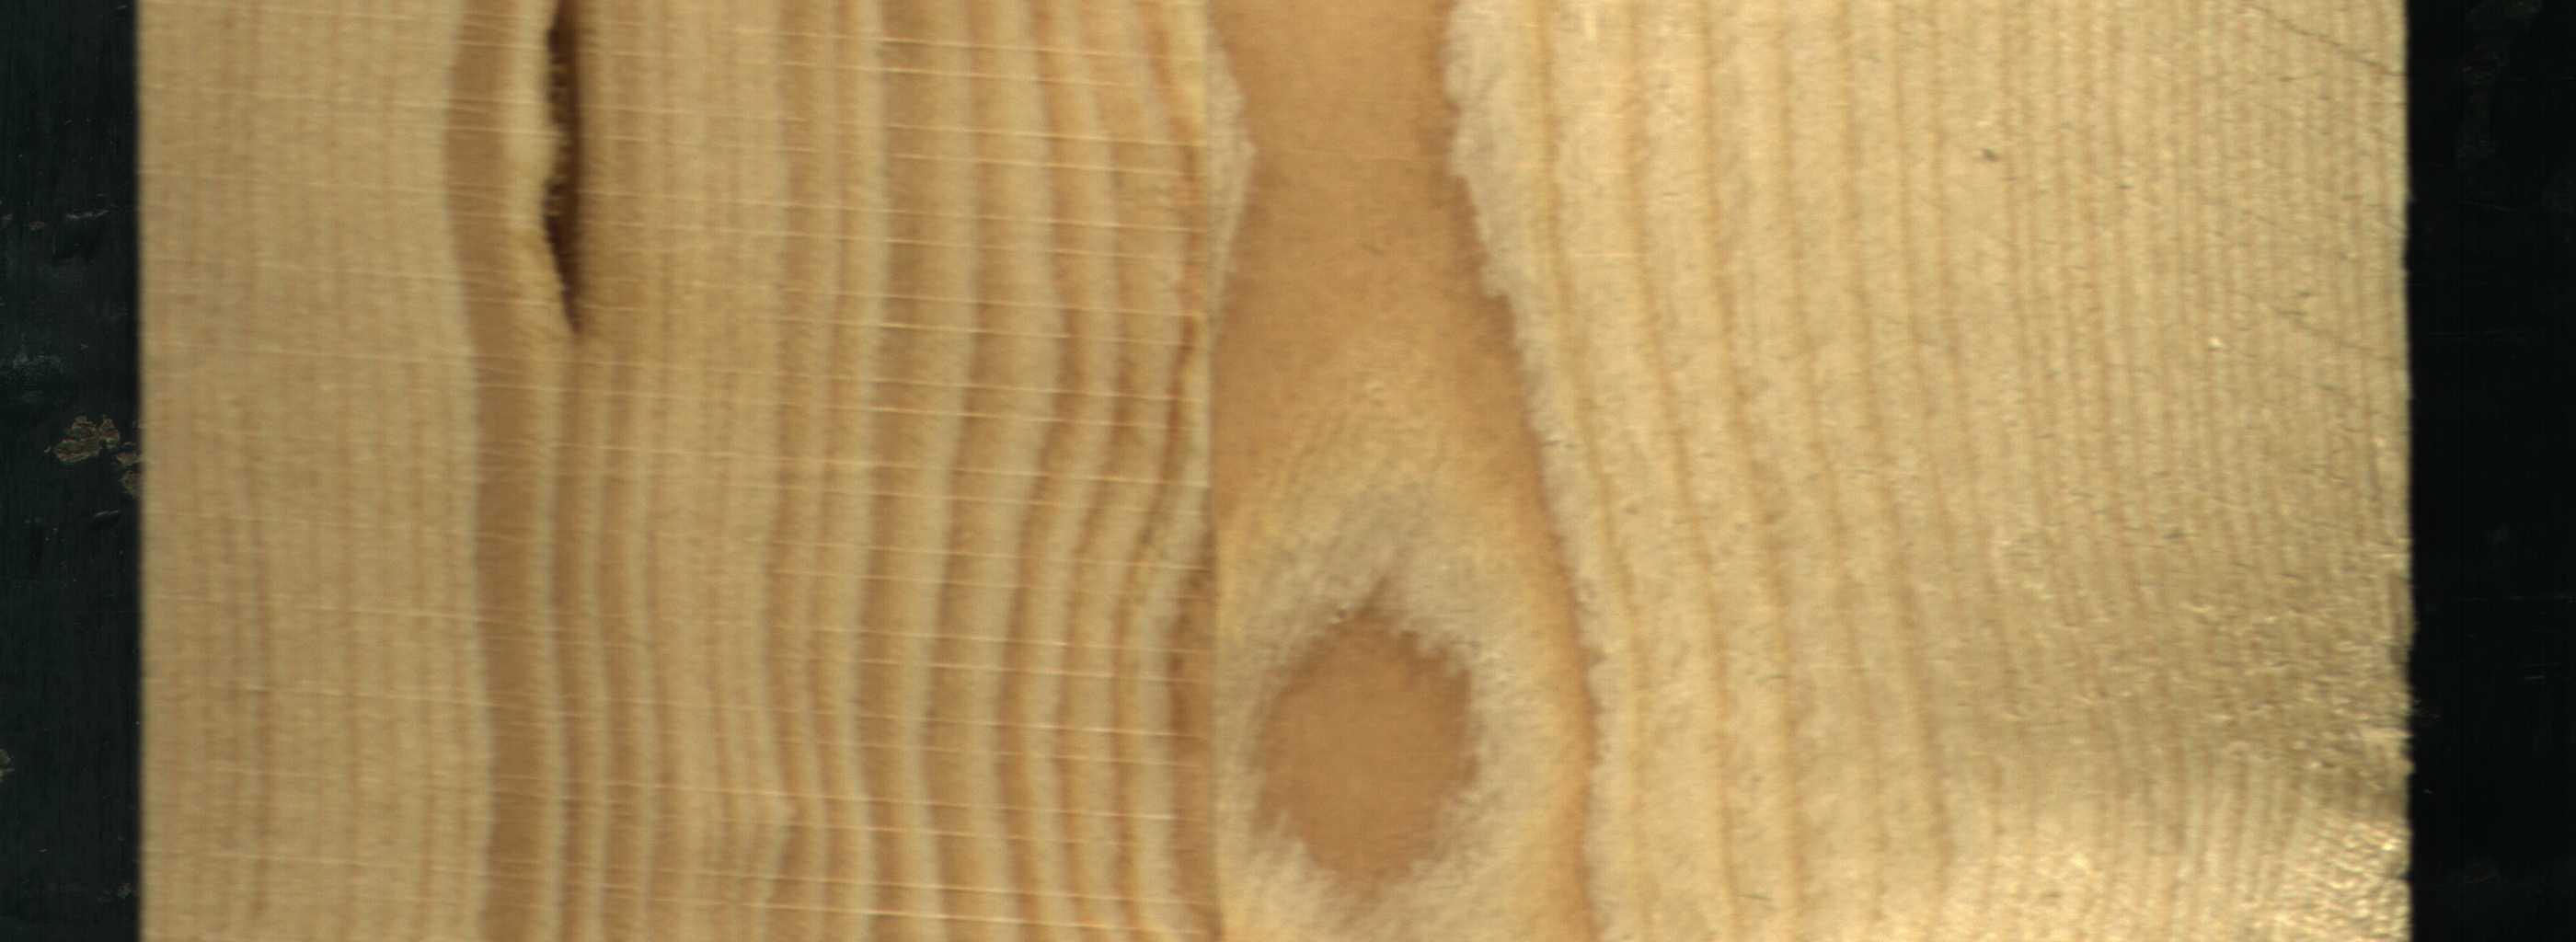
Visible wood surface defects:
resin